Question: Please help,
Have recently updated to xcode 5.1.1 - am running OSX 10.8.5
and now in IB, I cannot see or make changes to file's owner class,
when I go to the attributes inspector, I get a "not applicable" message, see attached screen shot.
This is just not occuring to File's owner, any object I click on in IB doesn't show the attributes.

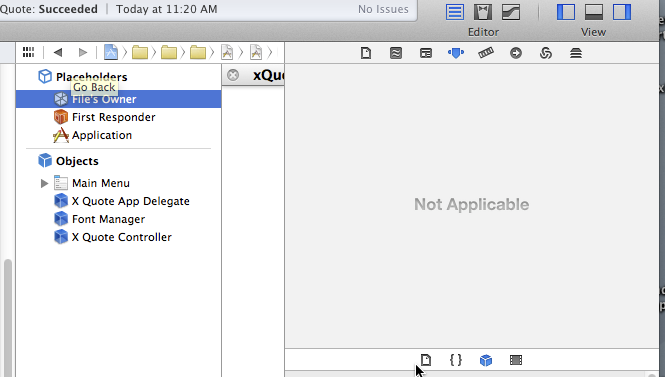
Answer: You're viewing the Attributes inspector. You need to look at the Identity inspector, one tab to the right.